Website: ulta-beauty
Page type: account-dashboard
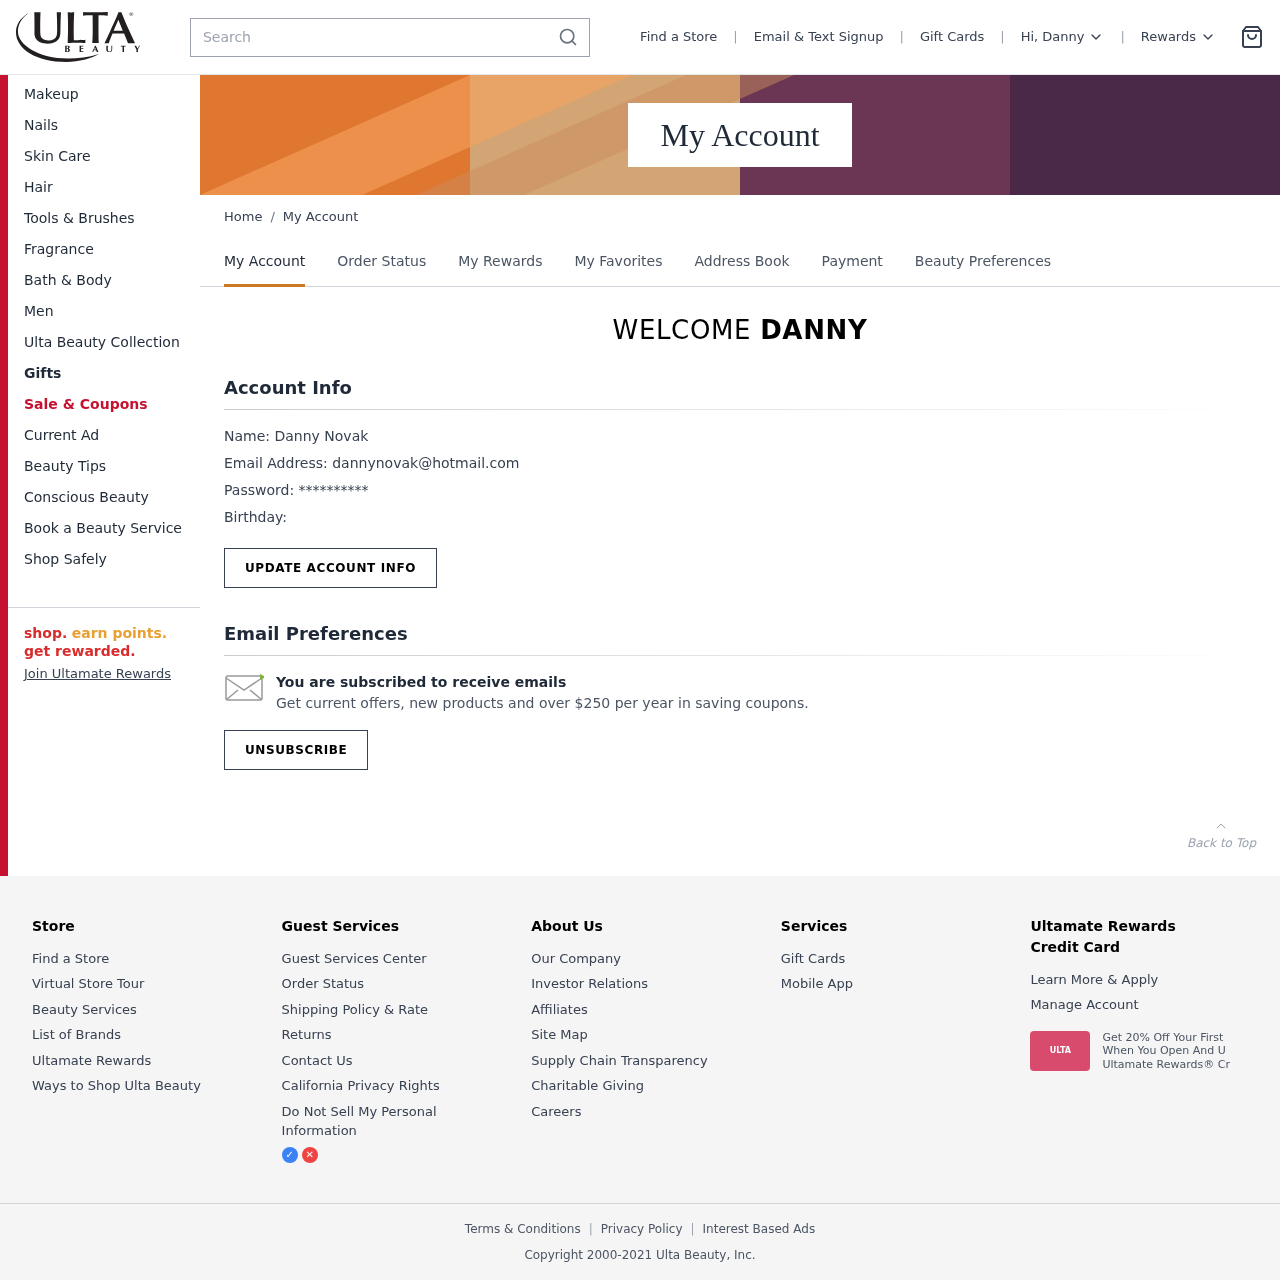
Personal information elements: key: PII_EMAIL
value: dannynovak@hotmail.com
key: PII_FIRSTNAME
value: Danny
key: PII_FIRSTNAME
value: DANNY
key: PII_FULLNAME
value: Danny Novak
Search elements: key: HEADER_SEARCH
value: Search